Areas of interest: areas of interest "China Foreign Trade Finance Leasing"
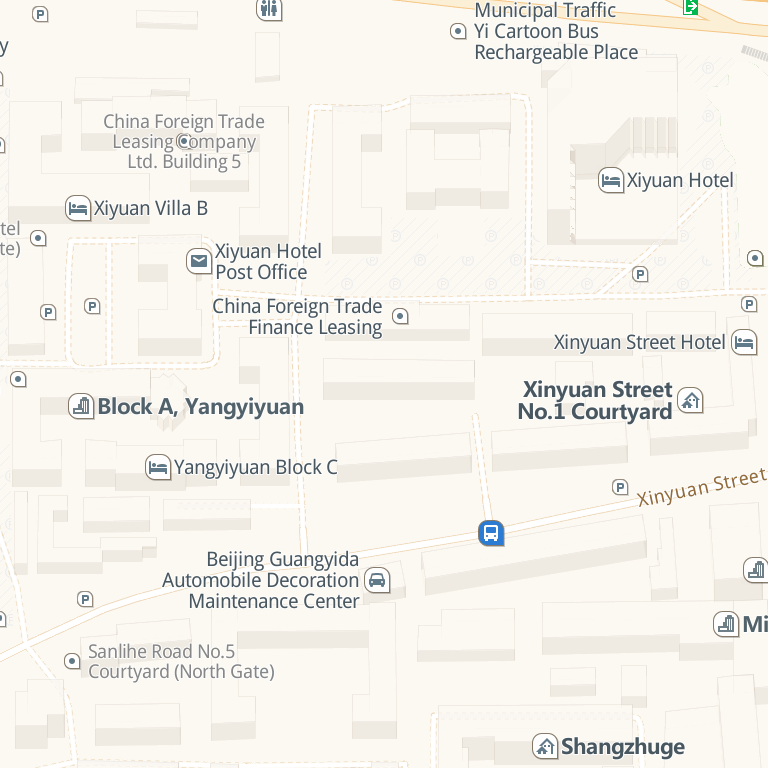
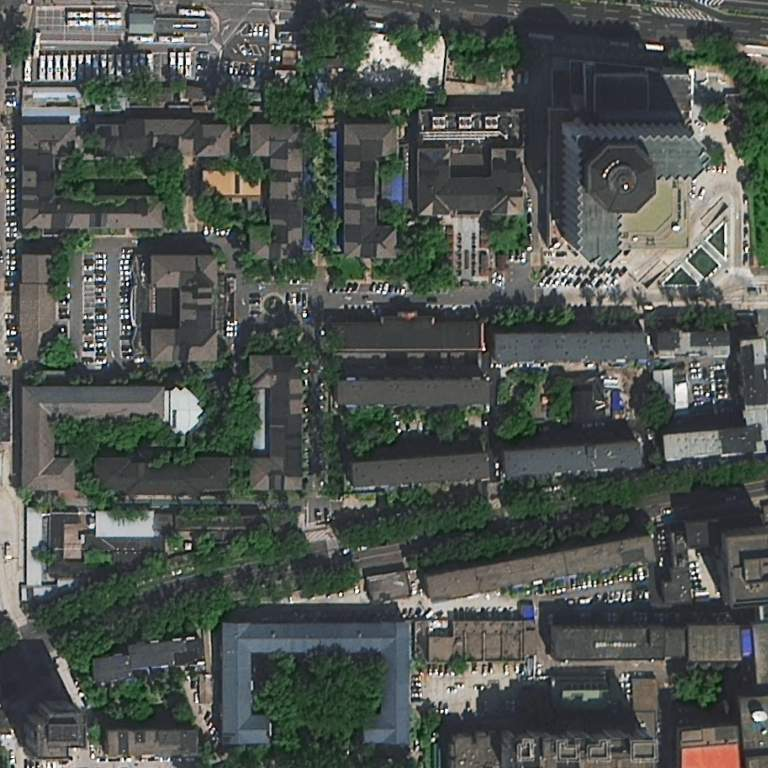